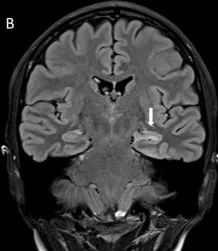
(B) Five months later, the finding has mostly resolved, although slight hyperintensity of the left hippocampal head can still be seen (arrow).
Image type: radiology (mri)